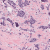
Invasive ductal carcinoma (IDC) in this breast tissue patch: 1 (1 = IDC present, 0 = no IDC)